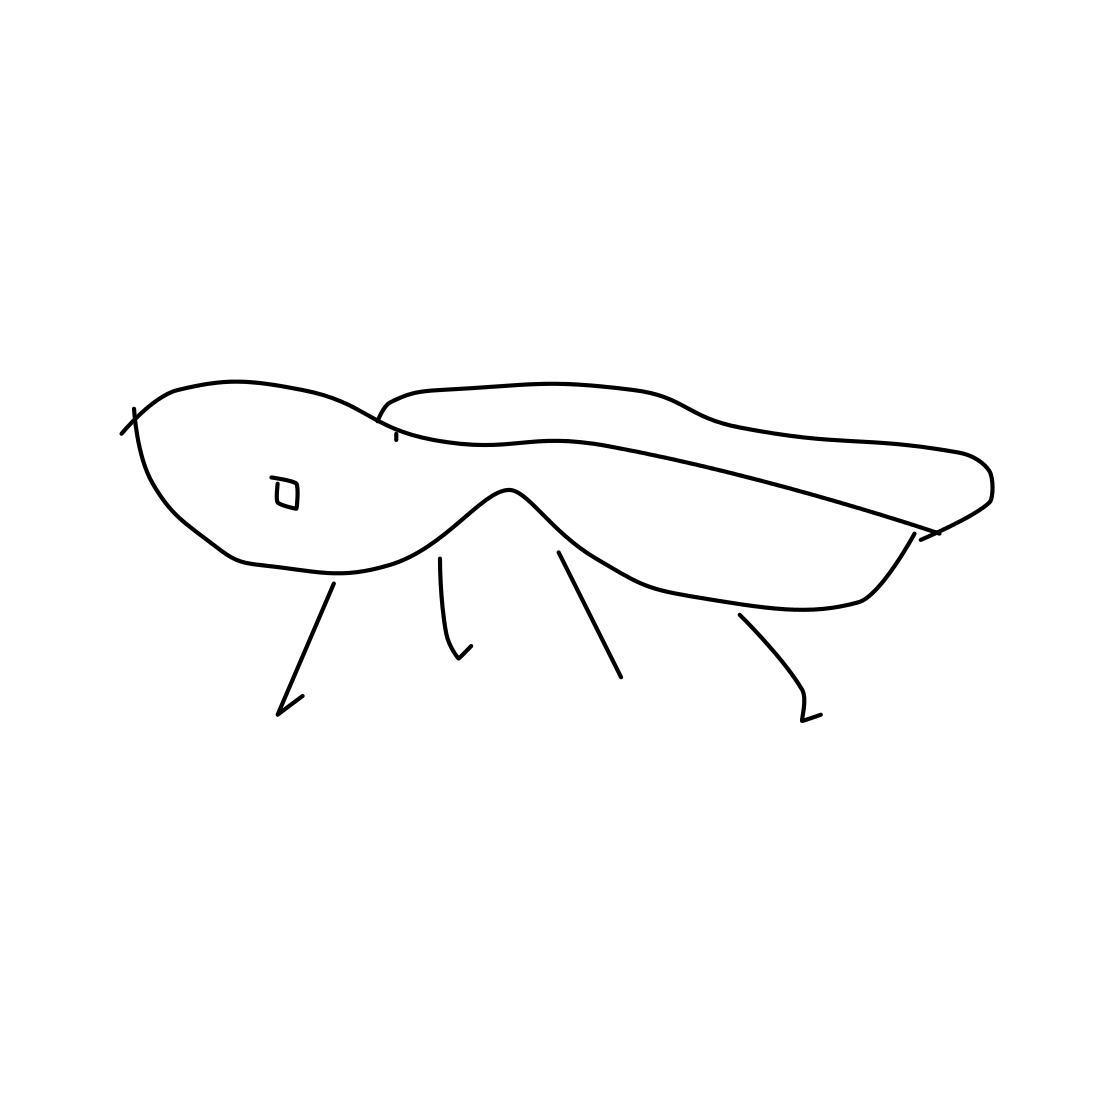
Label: ant